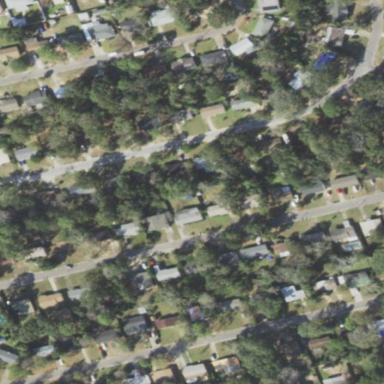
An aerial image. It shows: Single-family residential area.